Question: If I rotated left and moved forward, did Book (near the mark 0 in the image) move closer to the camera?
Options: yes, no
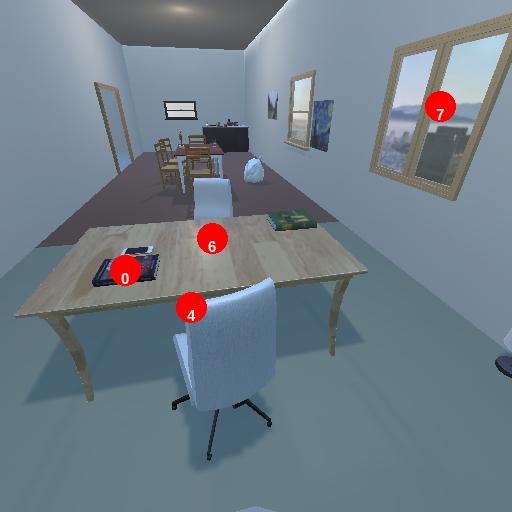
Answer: yes